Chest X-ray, PA view. Patient: 38 years old, sex M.
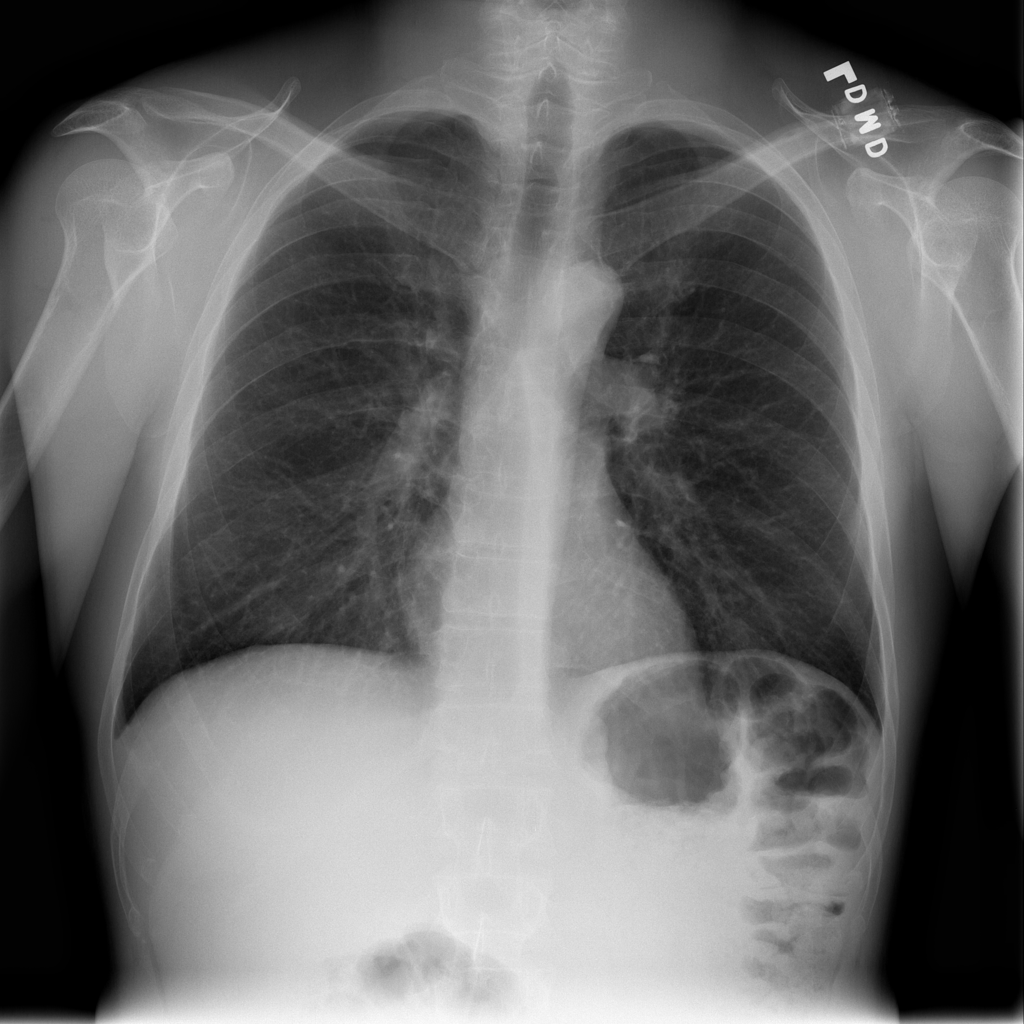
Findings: No Finding